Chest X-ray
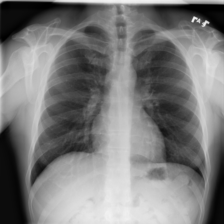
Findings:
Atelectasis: negative
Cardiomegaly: negative
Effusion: negative
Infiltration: negative
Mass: negative
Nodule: negative
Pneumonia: negative
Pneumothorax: negative
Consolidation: negative
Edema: negative
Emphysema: negative
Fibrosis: negative
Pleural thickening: negative
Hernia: negative